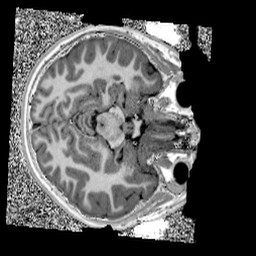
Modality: UNIT1
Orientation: axial
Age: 10
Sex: female
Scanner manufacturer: siemens
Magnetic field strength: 3 T
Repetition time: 4 s
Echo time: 0.00303 s